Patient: sex M, age 56
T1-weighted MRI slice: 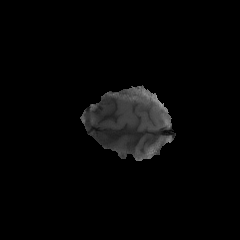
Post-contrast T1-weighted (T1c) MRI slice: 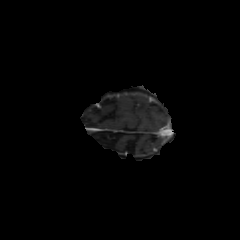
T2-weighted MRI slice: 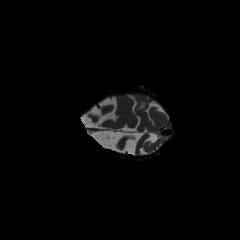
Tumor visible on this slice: yes
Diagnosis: Glioblastoma, IDH-wildtype
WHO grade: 4